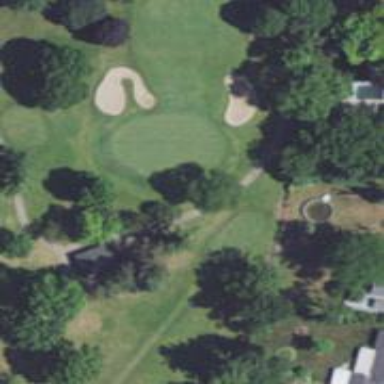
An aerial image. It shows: Service road designated as golf cart path.